Field crop: tomato
Growth stage: 1
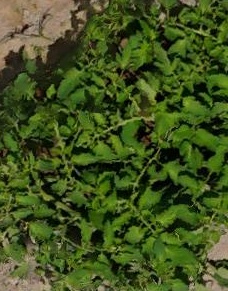
Species: tomato